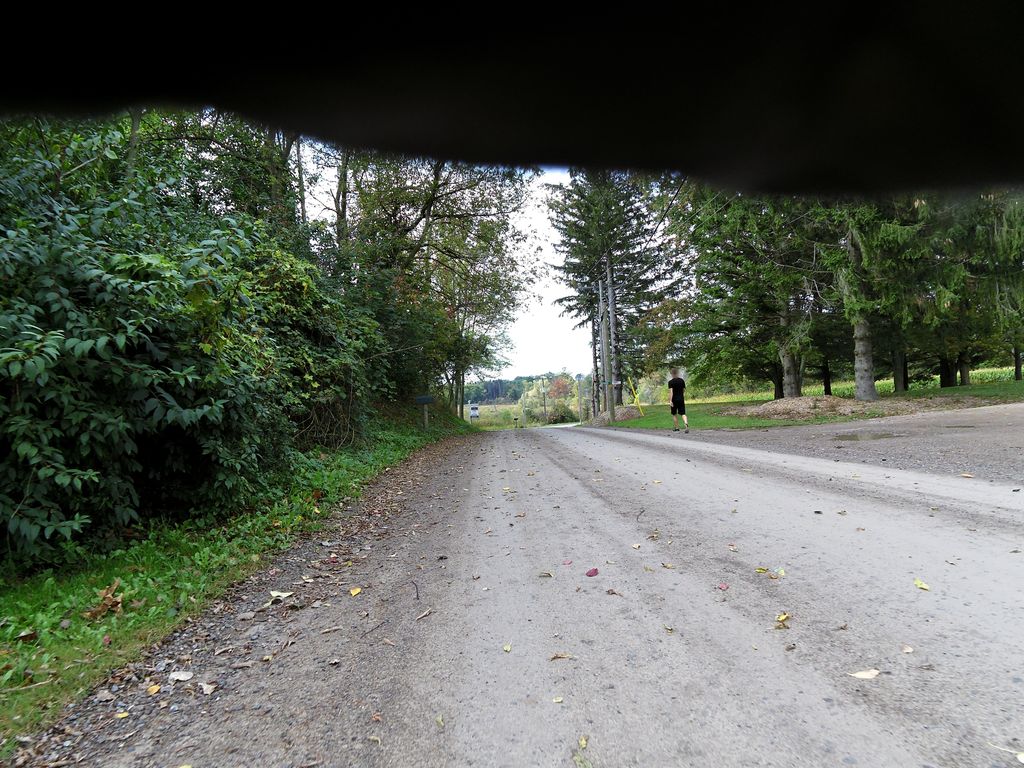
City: hamilton